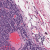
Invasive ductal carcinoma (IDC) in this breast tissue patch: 1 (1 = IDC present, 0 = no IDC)